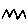
Label: zigzag